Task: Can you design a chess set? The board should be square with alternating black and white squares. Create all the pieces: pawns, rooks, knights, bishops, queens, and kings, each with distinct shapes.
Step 1680:
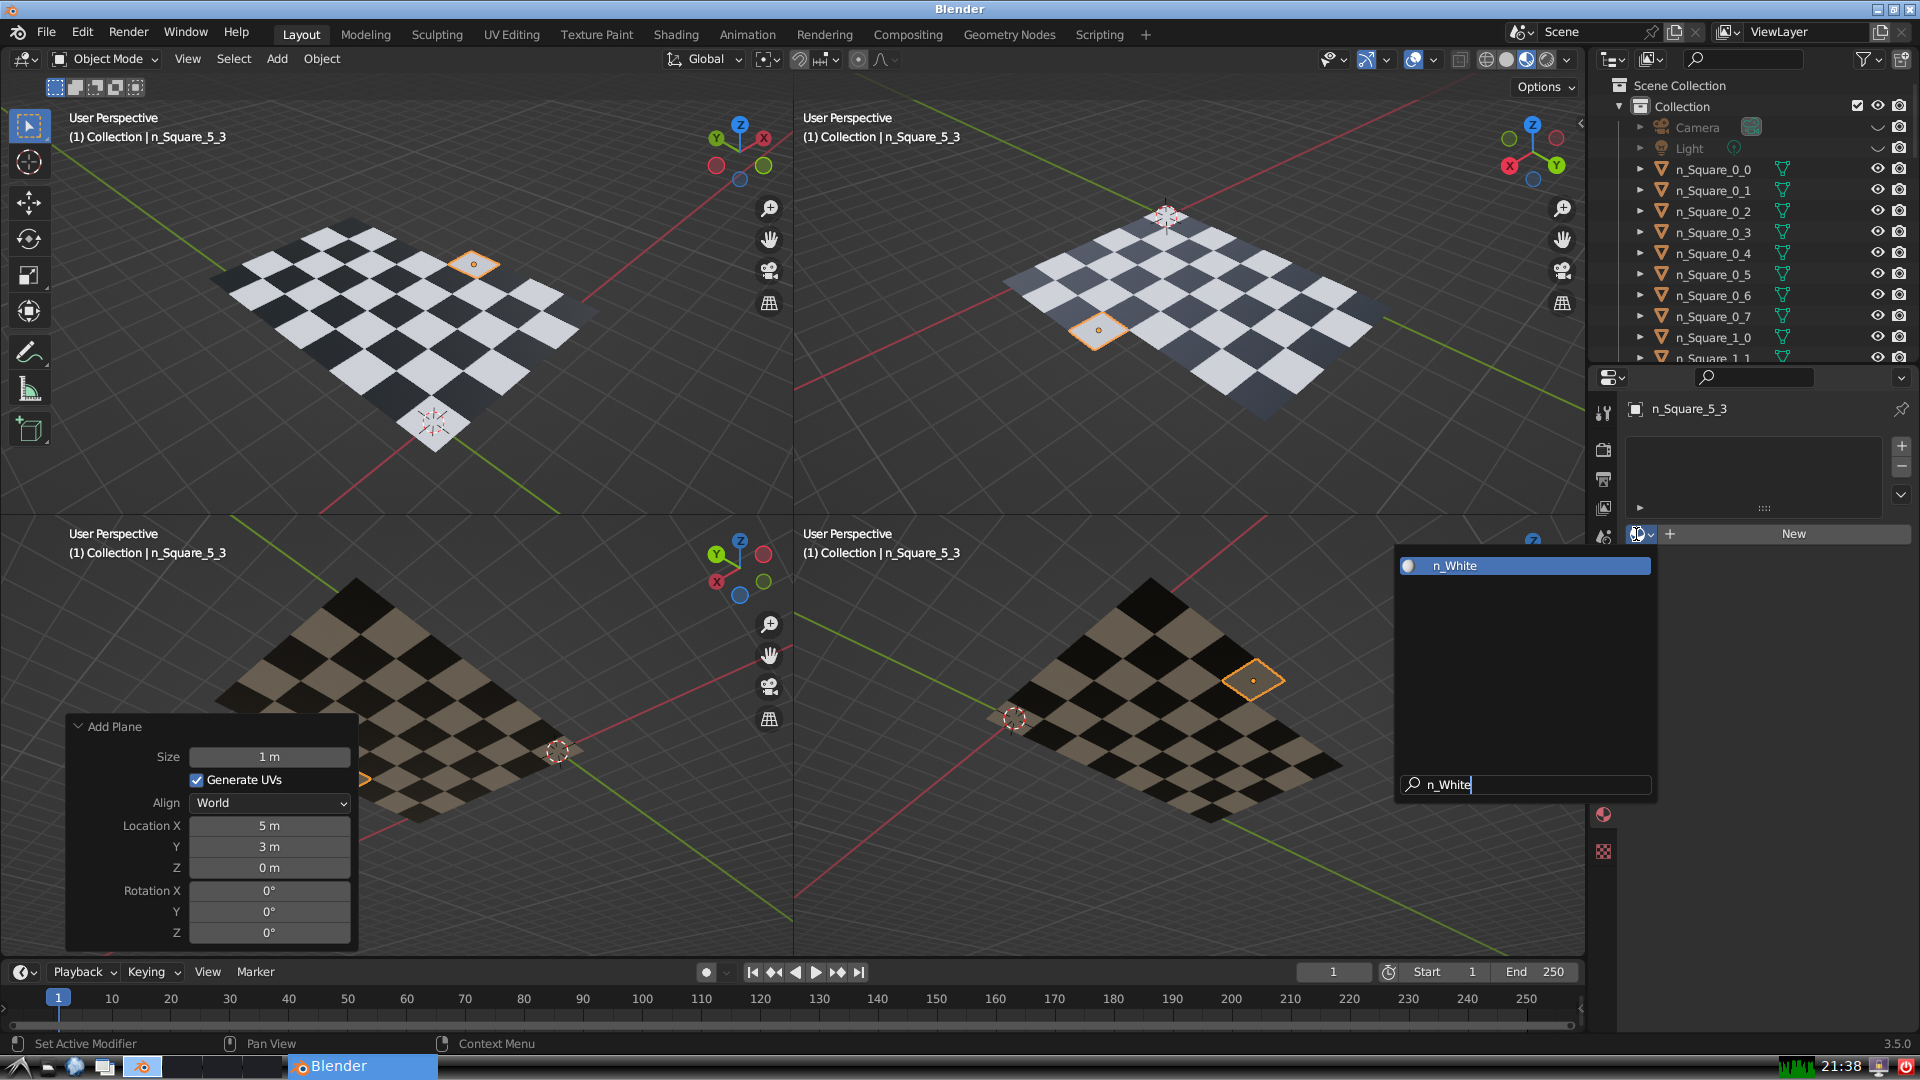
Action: {"key_press": ['Return']}